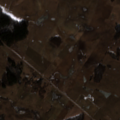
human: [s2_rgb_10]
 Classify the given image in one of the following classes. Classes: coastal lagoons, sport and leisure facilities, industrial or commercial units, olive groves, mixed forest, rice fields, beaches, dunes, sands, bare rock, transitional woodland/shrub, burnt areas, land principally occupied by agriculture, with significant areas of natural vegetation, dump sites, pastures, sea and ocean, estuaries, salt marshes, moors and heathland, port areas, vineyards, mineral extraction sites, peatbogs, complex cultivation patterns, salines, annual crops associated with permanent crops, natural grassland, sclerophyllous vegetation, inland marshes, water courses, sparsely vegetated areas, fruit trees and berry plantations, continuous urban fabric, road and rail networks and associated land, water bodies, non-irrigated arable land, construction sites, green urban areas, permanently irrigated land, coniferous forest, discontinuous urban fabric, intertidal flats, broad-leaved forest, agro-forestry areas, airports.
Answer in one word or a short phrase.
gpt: non-irrigated arable land, complex cultivation patterns, land principally occupied by agriculture, with significant areas of natural vegetation, mixed forest